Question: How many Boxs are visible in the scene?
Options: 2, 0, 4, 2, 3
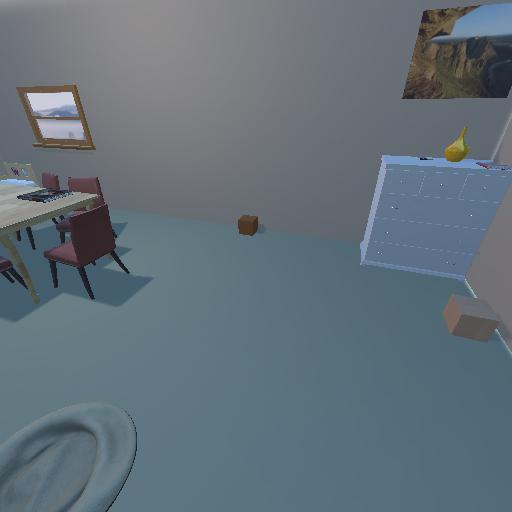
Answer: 2